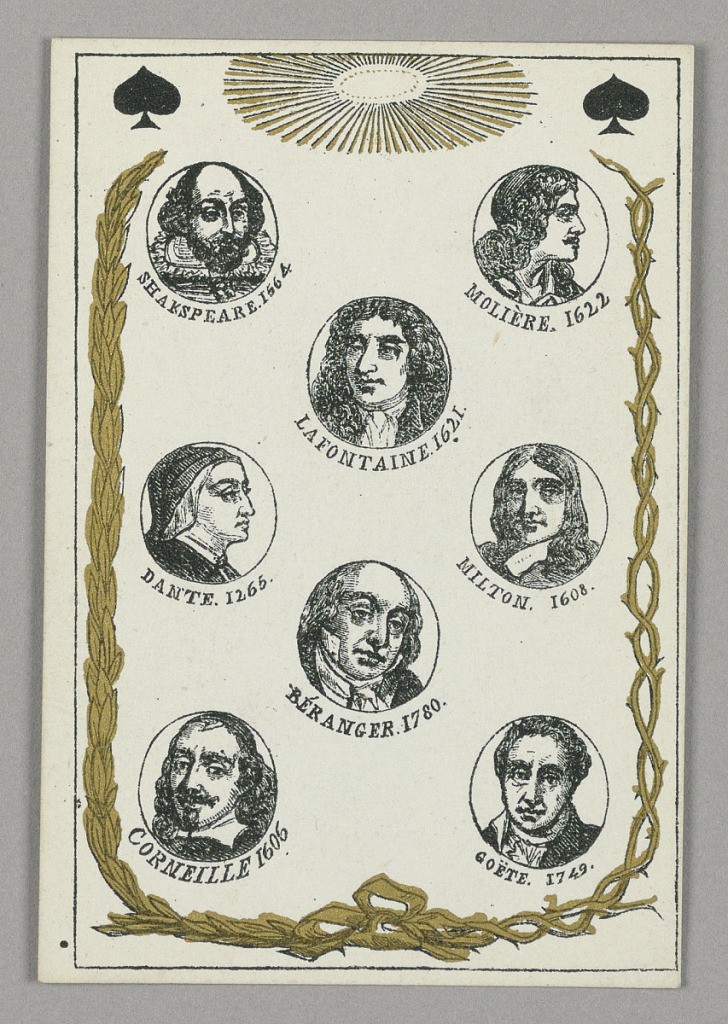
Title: Great Writers, Playing Card from Set of "Cartes héroïques" or "Des grands hommes"
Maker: Eugène Moreau, French, active 19th c.
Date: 1871
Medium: Stencil-colored lithograph on paper
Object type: Playing card
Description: Playing card from a set of "Cartes héroïques" or "Des grands hommes"